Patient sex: F
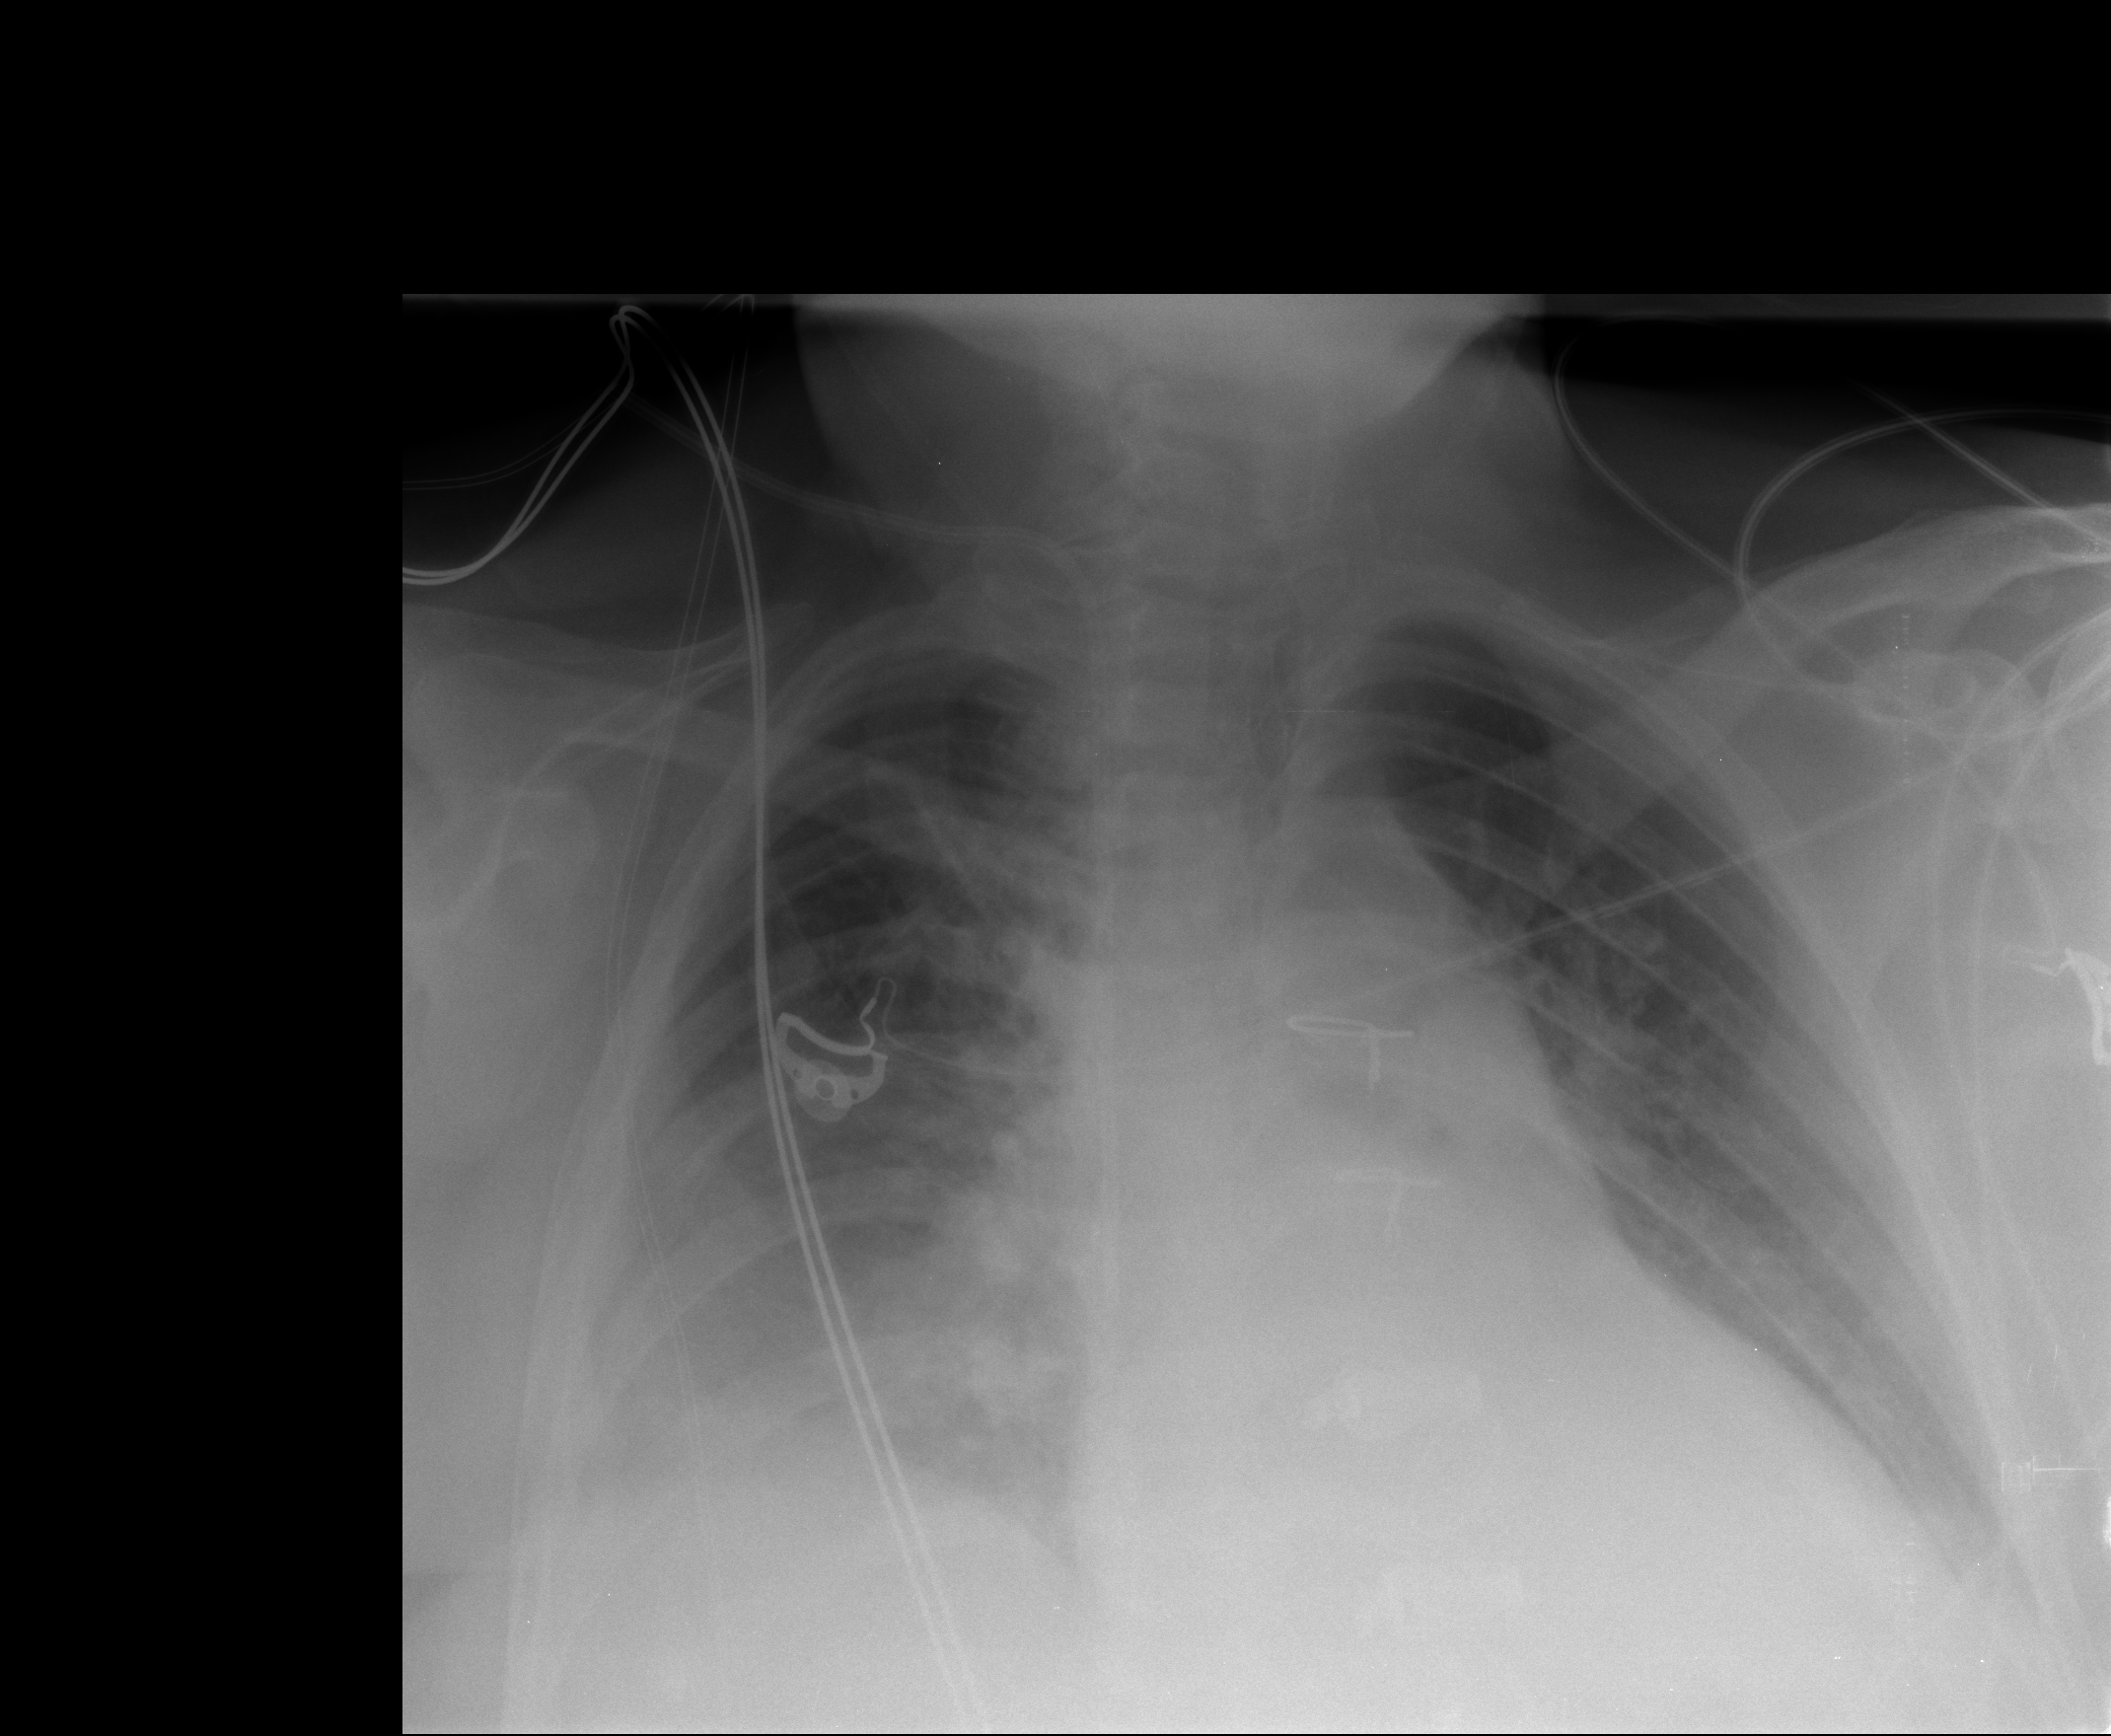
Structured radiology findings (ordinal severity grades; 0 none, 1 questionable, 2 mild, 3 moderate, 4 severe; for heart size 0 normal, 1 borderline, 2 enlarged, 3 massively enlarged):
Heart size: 0
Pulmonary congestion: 3
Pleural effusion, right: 2
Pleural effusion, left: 2
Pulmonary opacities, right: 2
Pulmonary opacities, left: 2
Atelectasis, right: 2
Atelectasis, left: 2